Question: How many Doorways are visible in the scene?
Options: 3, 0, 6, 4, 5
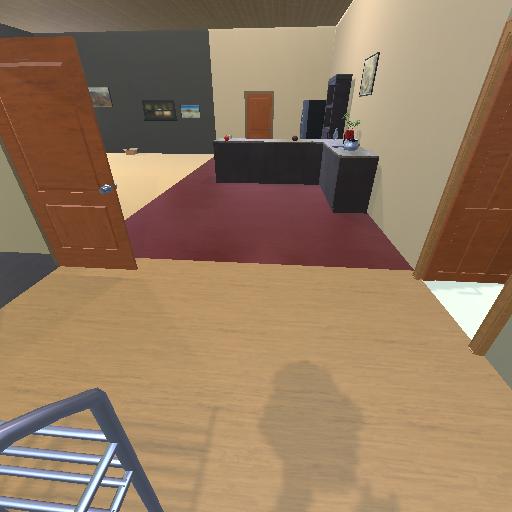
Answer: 3